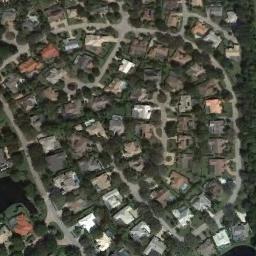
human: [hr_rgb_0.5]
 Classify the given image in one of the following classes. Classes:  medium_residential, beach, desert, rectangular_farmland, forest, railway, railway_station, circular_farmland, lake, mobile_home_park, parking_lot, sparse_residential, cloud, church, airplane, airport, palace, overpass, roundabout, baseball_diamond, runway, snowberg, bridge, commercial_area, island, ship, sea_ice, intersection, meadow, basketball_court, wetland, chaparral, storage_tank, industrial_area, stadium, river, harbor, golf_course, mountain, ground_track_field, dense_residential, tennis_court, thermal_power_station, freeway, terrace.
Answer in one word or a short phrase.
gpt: dense_residential